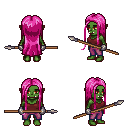
a pixel art fantasy rpg character, female body template, orc, green skin, maroon pirate shirt, magenta pants, pink extra-long hairstyle, metal gloves, spear, four views (front, back, left, right), 2x2 character sprite sheet, small pixel art, hard edges, no anti-aliasing